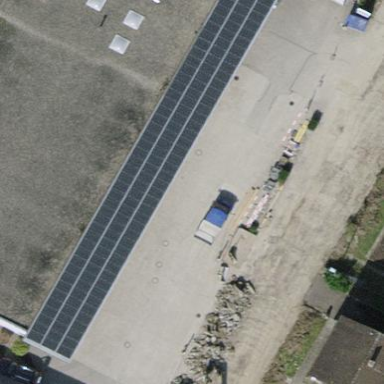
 consisting of solar photovoltaic panels."